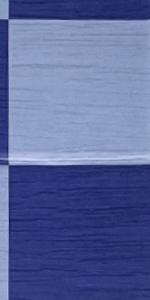
Label: Empty